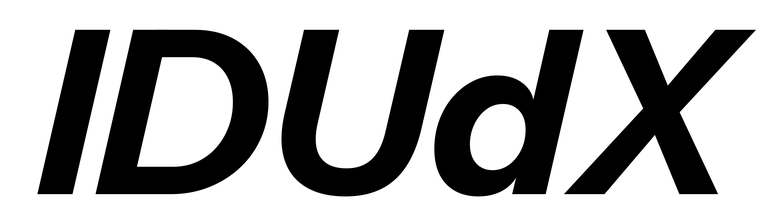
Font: InstrumentSans-Italic_Bold_Italic